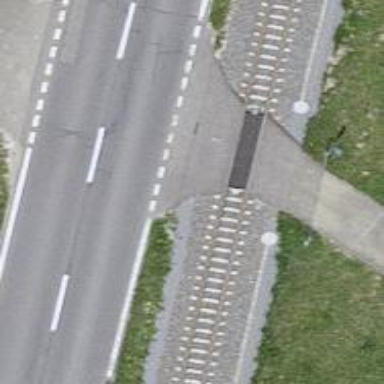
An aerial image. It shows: Level crossing along the railway.